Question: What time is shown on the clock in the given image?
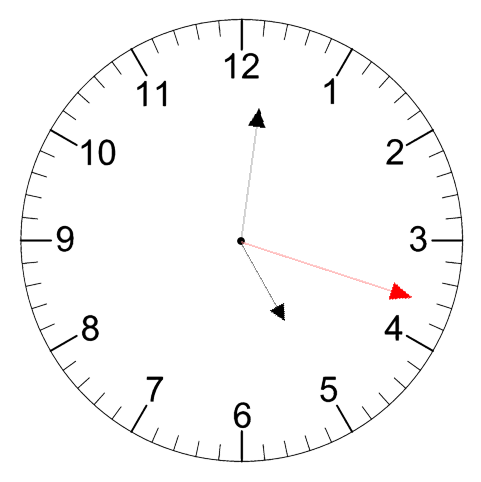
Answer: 05:01:18